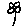
Label: flower